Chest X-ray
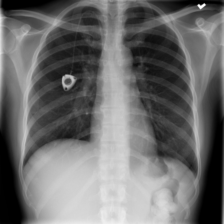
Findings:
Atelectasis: negative
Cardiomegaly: negative
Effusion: negative
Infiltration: positive
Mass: negative
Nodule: negative
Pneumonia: negative
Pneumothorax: negative
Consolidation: negative
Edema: negative
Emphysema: negative
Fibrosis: negative
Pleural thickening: negative
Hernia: negative